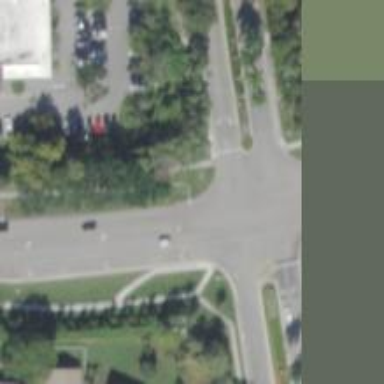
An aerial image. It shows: Stop road.